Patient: sex M, age 49
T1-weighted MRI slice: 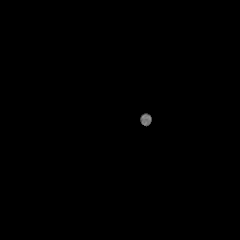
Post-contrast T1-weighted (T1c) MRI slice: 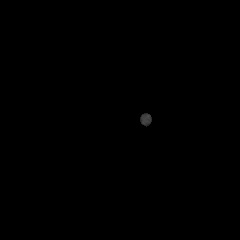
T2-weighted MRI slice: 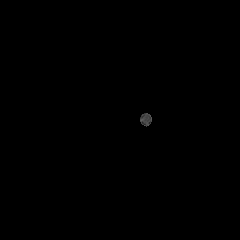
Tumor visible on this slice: no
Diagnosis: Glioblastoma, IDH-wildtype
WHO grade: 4